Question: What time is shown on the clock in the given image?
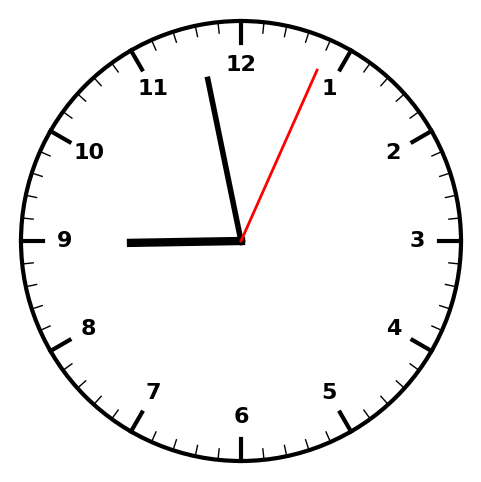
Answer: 08:58:04